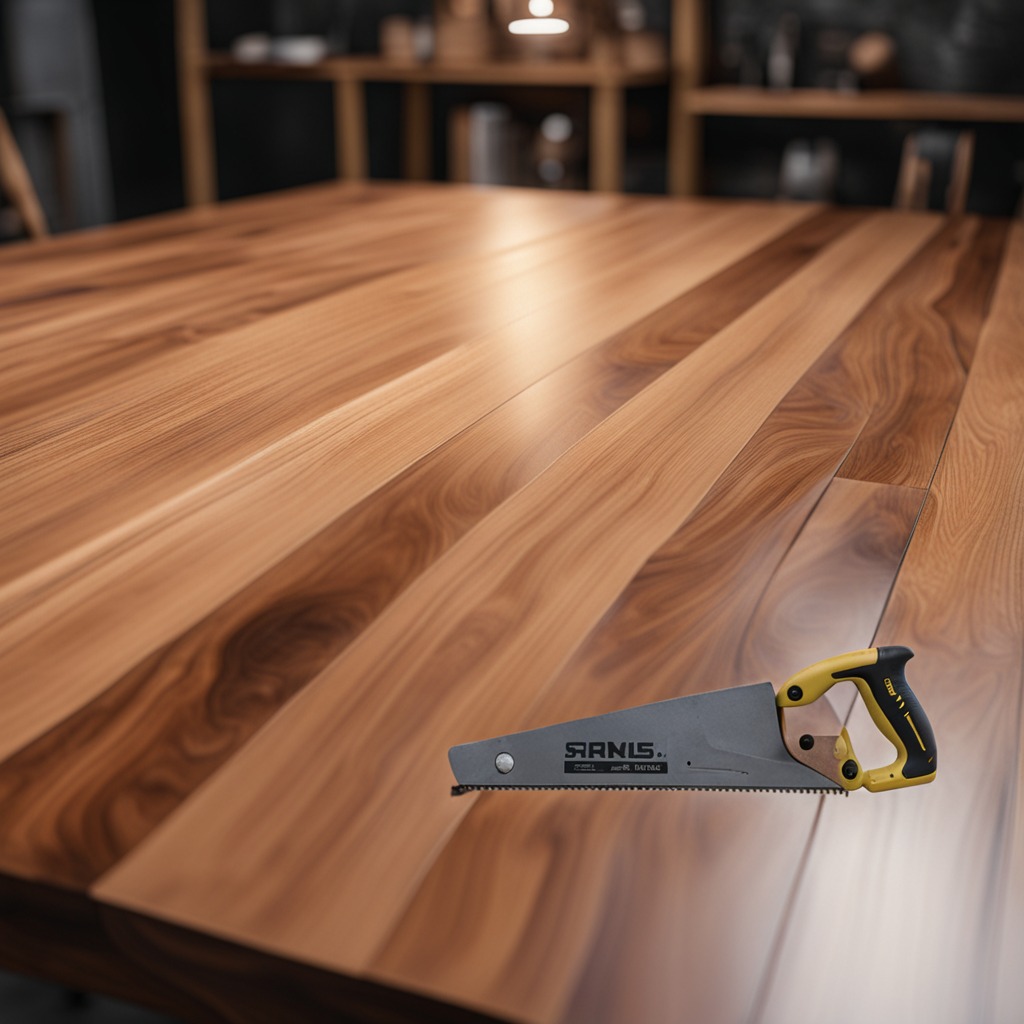
A handheld metal saw is lying on the wooden table in a carpentry studio.